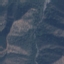
Label: HerbaceousVegetation